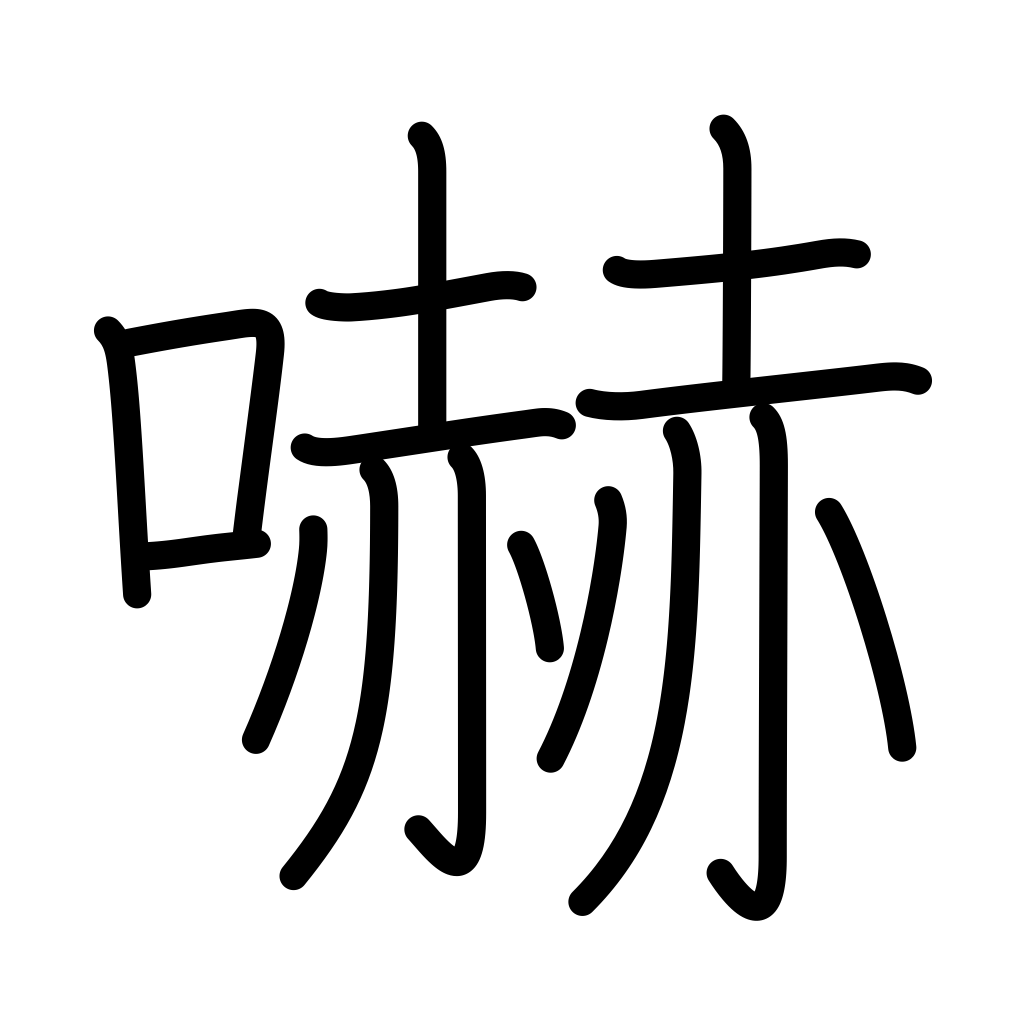
Meaning: menacing, dignity, majesty, threaten